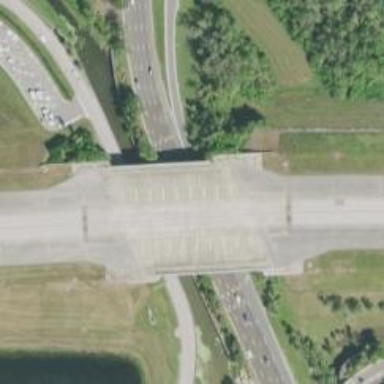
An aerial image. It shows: Taxiway bridge at the airport.